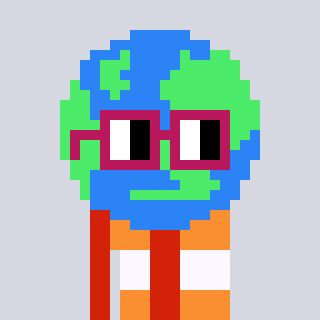
a pixel art character with square dark red glasses, a earth-shaped head and a red-colored body on a cool background